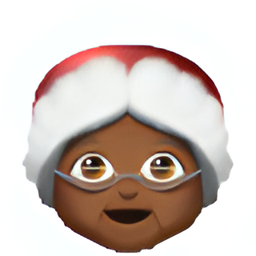
Name: mother christmas
Emoji: 🤶🏾
Group: People & Body
Sub-group: person-fantasy